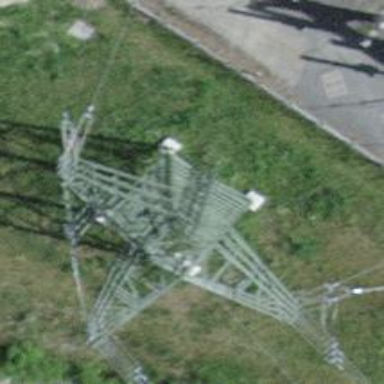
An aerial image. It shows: Lattice structure tower.